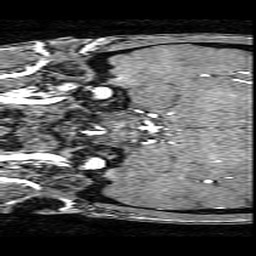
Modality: angio
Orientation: coronal
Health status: ill
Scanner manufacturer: philips
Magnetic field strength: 3 T
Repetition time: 0.0183 s
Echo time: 0.003404 s